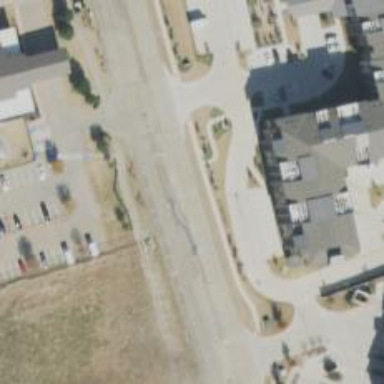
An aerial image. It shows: Tertiary road with separate sidewalk.